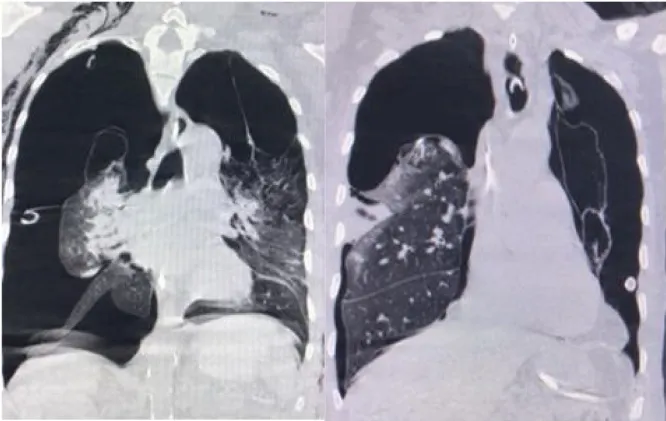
Thorax CT without contrast performed at admission on the left side, and one day after bullectomy on the right side. It demonstrates a significant improvement in pulmonary expansion after decortication of right lobe; the collapsed left side, however, was not demonstrated at time of admission to the trauma center, in a left image.
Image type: radiology (ct)